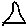
Label: triangle